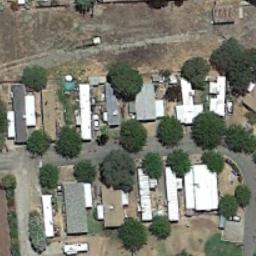
Label: residential